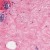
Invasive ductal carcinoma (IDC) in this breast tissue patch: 0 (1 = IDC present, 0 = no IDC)